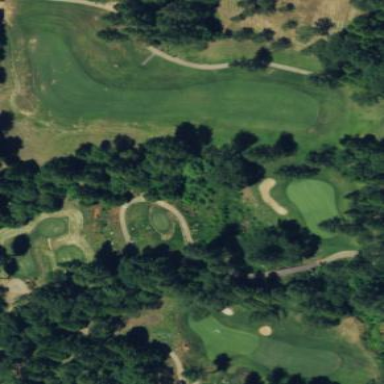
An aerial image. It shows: Rough area in golf course.